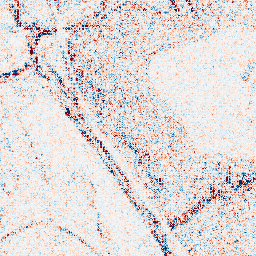
Category: wavelet
Decomposition family: wavelet_biorthogonal
Decomposition parameters: wavelet: bior4.4
level: 1
Upsampling method: sinc_hamming
Upsampling parameters: scale: 4
kernel_size: 16
Upsampling scale: 4